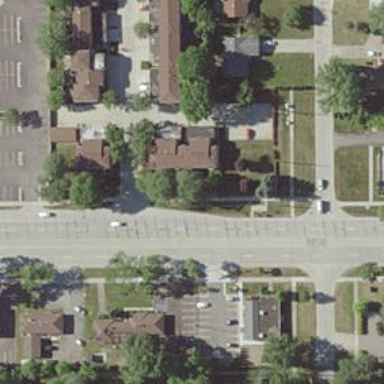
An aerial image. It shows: Footway crossing.